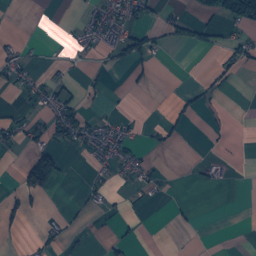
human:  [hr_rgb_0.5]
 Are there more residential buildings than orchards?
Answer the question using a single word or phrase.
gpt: yes

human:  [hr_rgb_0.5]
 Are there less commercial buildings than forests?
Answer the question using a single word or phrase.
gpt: yes

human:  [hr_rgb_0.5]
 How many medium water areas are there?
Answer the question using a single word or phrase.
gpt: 2

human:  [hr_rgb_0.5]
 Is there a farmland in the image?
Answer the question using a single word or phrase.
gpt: yes

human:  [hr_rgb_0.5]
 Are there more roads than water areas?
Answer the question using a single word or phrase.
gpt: yes

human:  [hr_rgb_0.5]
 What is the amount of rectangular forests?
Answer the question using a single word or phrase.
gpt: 2

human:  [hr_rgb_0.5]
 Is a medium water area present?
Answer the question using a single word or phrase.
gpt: yes

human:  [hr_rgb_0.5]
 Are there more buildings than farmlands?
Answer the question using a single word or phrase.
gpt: yes

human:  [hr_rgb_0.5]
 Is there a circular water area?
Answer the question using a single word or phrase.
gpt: no

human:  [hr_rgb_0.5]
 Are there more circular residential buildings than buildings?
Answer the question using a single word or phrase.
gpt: no

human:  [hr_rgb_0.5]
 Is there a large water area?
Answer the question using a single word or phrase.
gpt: no

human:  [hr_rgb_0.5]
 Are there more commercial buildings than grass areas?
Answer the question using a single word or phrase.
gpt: no

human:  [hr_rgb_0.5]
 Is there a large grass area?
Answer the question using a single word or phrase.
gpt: yes

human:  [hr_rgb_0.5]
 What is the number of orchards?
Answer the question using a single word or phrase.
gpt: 15

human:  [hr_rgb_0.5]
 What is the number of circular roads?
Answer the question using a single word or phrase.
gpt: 0

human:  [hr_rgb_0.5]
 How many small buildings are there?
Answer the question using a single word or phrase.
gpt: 1033

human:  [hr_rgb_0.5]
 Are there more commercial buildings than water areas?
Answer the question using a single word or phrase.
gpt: yes

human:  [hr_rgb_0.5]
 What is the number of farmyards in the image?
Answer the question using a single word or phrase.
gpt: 5

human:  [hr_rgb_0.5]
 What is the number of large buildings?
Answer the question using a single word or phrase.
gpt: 0

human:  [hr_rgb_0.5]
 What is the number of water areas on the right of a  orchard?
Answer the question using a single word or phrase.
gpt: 6

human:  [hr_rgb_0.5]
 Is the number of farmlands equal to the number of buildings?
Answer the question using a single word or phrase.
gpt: no

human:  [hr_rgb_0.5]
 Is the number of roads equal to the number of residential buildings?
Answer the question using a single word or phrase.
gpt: no

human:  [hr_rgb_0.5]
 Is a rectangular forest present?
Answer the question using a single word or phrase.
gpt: yes

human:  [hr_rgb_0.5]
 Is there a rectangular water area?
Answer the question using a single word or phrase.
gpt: no

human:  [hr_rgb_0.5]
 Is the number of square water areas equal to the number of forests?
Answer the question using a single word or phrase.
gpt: no

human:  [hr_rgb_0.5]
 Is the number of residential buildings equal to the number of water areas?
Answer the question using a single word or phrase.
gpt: no

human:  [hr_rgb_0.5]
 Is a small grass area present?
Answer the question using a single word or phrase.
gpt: yes

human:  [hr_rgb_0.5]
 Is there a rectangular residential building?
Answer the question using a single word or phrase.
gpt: yes

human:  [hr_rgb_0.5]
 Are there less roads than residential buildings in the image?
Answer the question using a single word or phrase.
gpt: yes

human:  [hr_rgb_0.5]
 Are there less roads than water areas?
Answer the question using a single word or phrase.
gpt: no

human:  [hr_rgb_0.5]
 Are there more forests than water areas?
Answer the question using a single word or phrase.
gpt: yes

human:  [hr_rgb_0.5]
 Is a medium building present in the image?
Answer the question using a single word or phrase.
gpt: yes

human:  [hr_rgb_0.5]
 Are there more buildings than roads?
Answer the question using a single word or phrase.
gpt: yes

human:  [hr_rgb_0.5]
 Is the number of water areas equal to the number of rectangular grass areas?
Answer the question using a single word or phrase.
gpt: no

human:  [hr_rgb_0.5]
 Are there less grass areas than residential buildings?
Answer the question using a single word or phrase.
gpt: yes

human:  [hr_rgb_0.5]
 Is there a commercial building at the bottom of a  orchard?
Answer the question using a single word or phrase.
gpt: yes